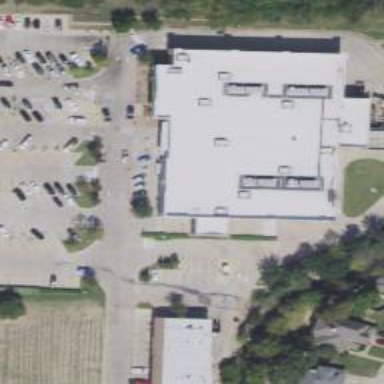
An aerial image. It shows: Pharmacy providing healthcare services.